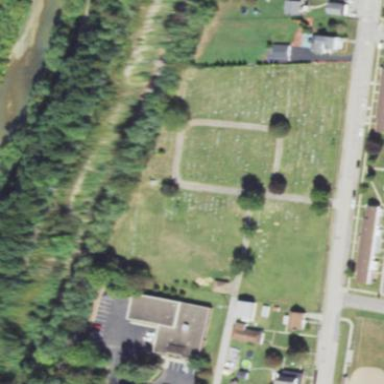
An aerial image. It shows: Cemetery.